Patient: sex M, age 59
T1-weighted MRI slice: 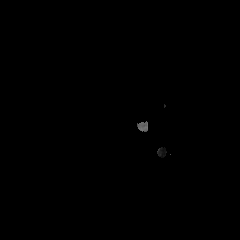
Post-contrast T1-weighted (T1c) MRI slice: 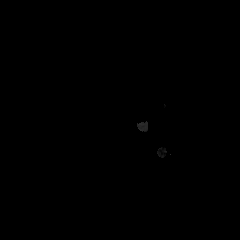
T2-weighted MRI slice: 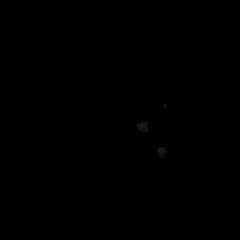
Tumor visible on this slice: no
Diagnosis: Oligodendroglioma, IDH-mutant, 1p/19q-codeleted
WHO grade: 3